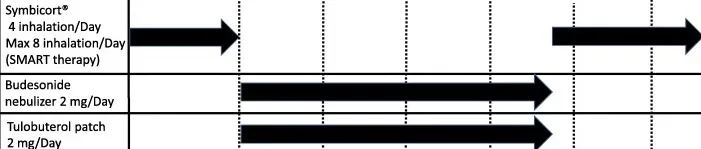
Prescription history in this case. X + 0 indicates the time of surgery with permanent tracheostomy. X + 17, 19, and 21 indicate the days from surgery to the start of respiratory distress, the consultation at the respiratory department of internal medicine, and discharge from the hospital, respectively.
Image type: pathology (immunostaining)